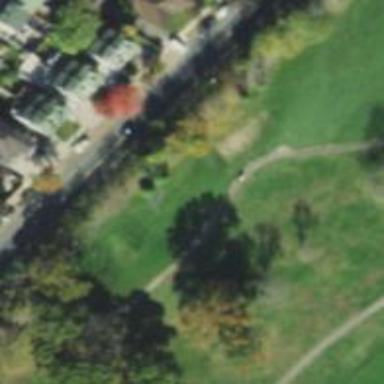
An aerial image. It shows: Service road used as golf cart path.